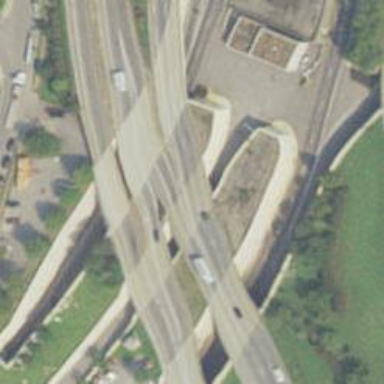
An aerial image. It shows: Bridge over motorway_link.